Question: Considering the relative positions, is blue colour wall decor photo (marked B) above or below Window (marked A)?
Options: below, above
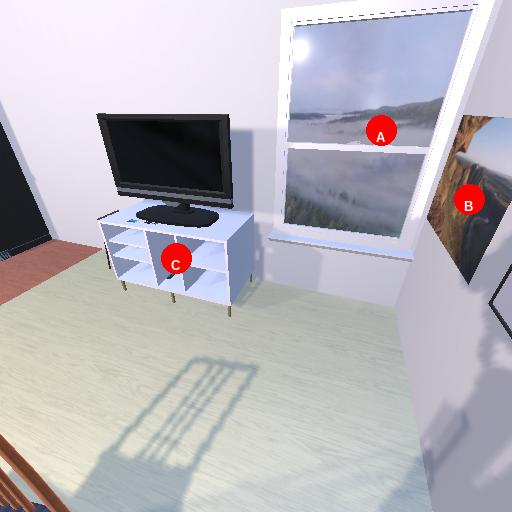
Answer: below